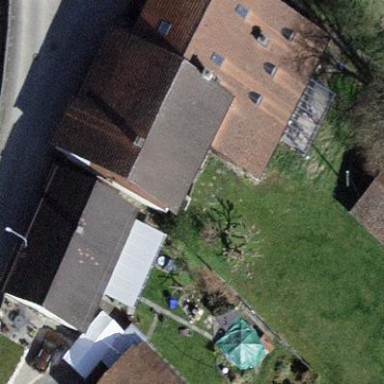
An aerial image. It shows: Terrace building.